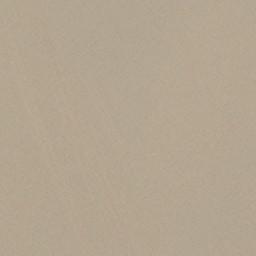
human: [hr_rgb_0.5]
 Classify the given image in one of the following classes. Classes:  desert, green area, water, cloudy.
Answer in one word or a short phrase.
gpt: desert